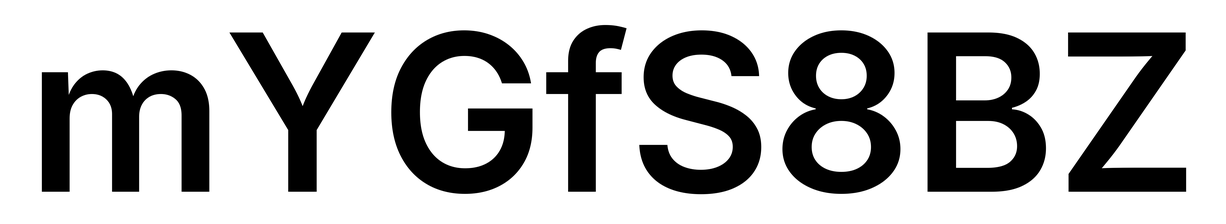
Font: Inter_SemiBold